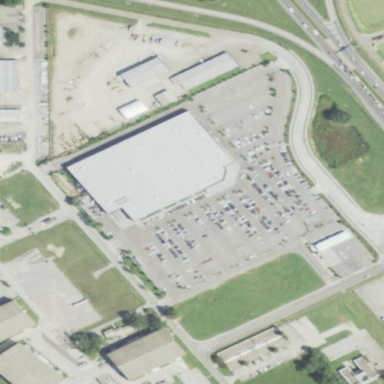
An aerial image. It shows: Commercial area.